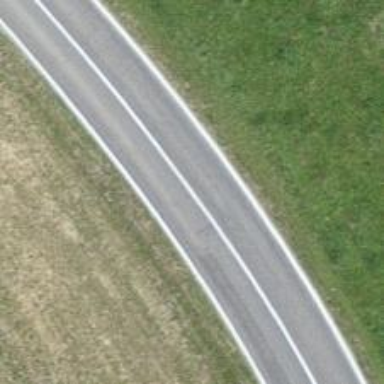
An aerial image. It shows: Secondary road with asphalt surface.